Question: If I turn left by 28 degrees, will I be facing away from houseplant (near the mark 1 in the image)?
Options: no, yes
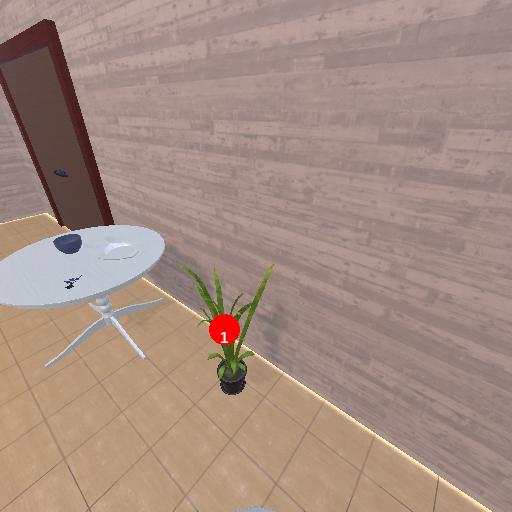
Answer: no